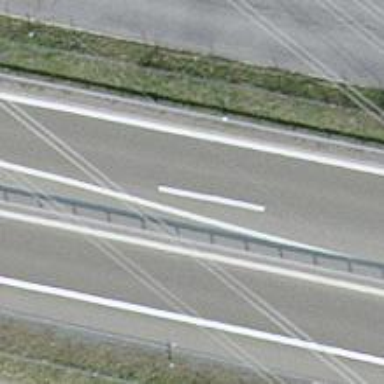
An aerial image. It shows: Asphalt motorroad with trunk classification.